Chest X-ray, PA view. Patient: 52 years old, sex M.
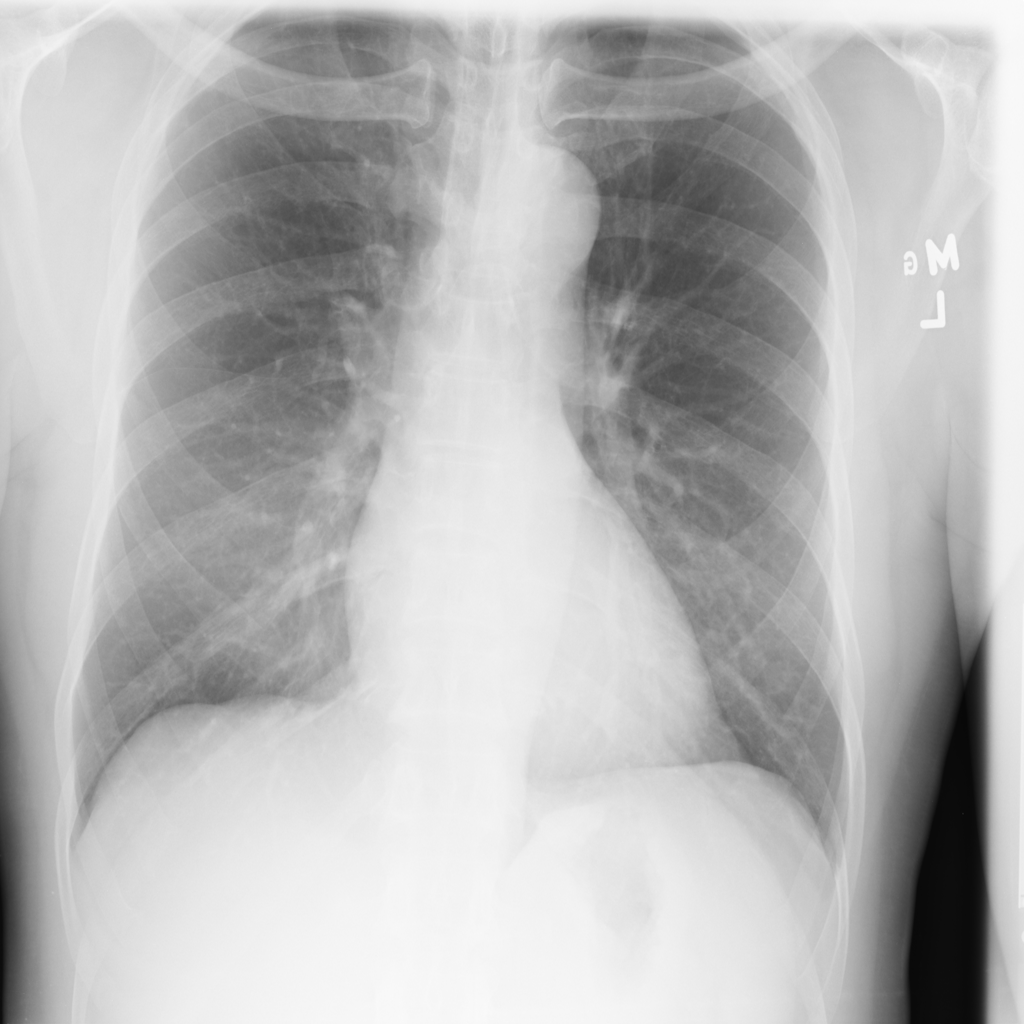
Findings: No Finding